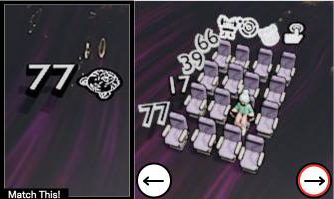
Task: seats
Answer: no